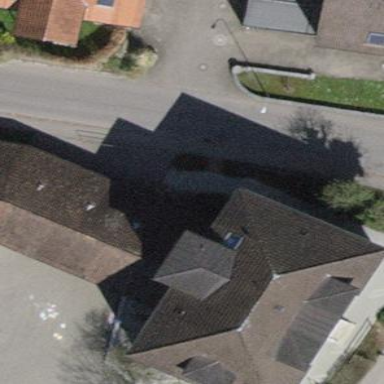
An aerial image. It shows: School building.